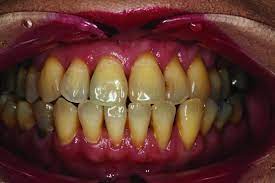
Condition: Tooth Discoloration